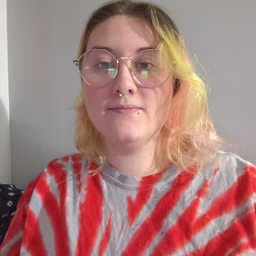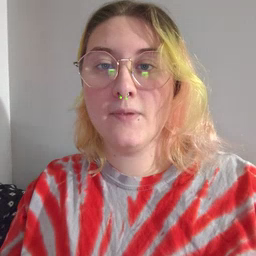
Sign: pool